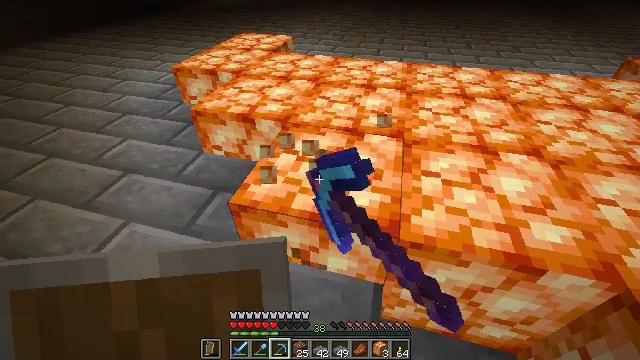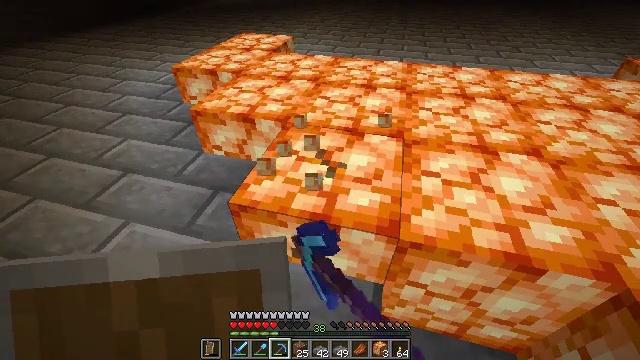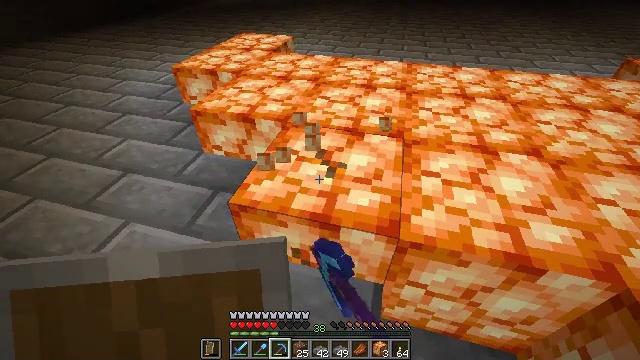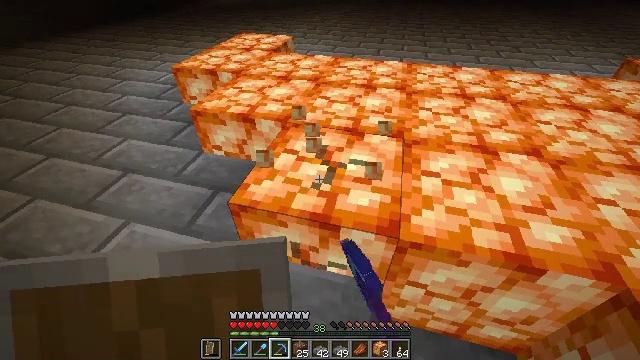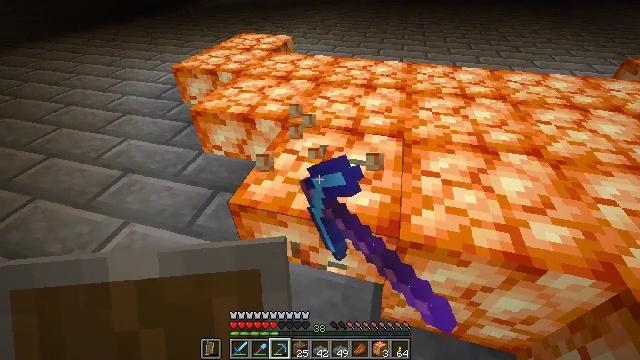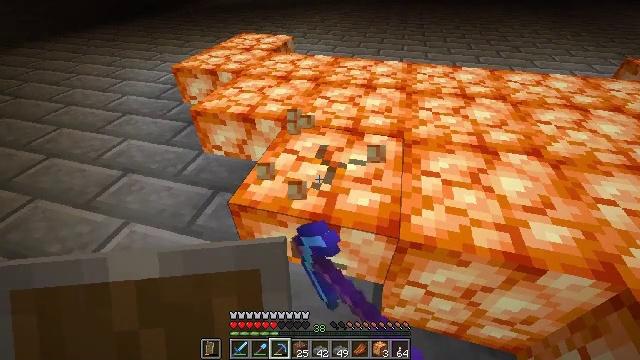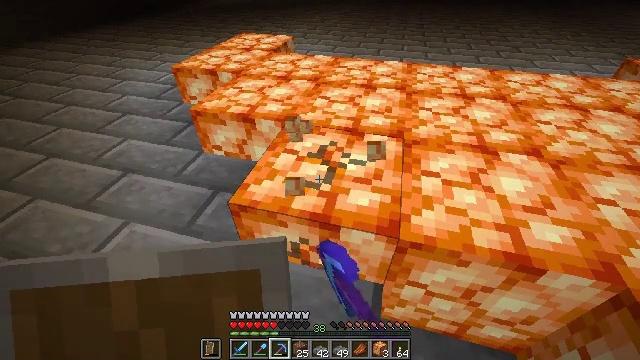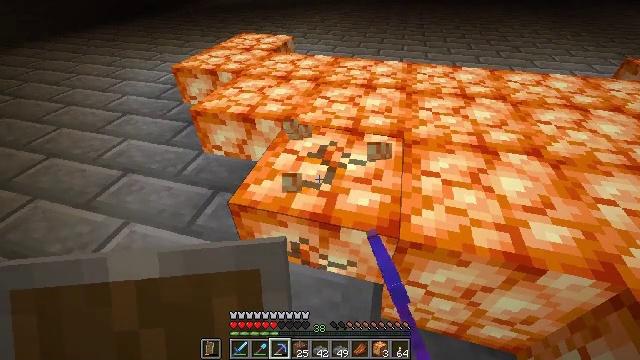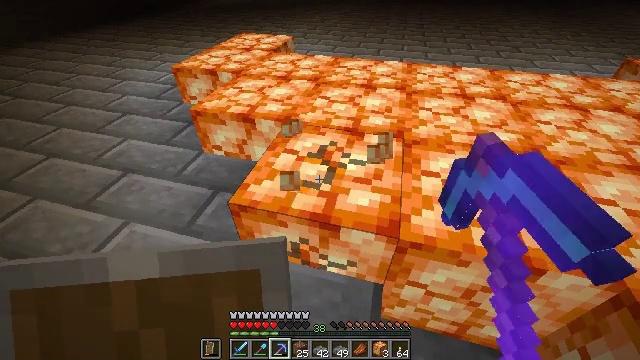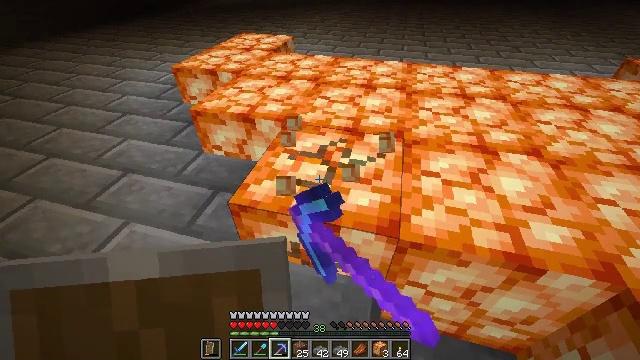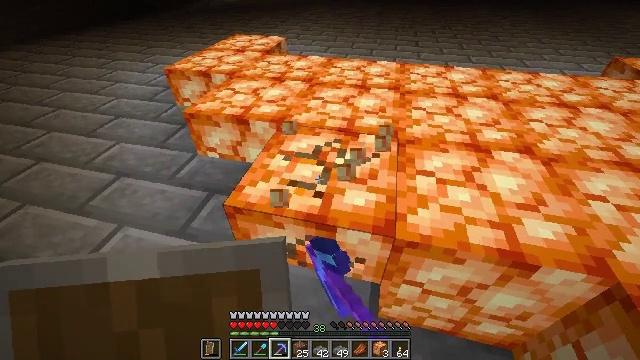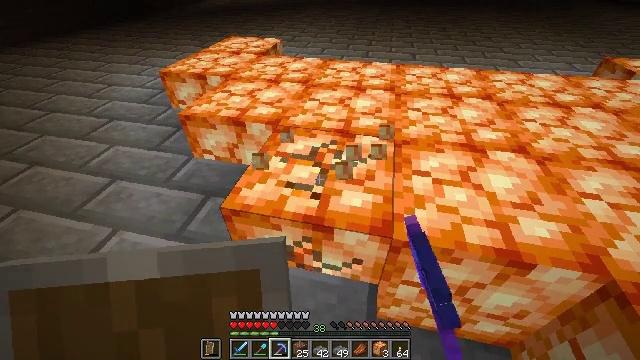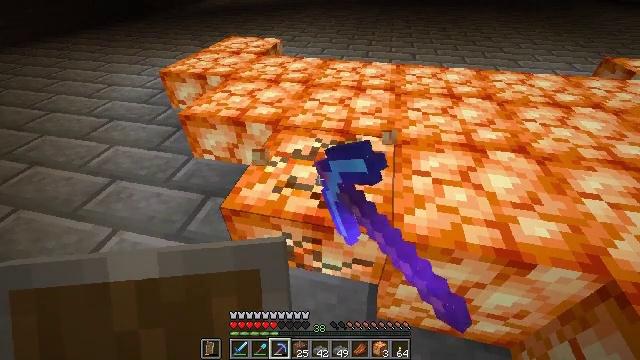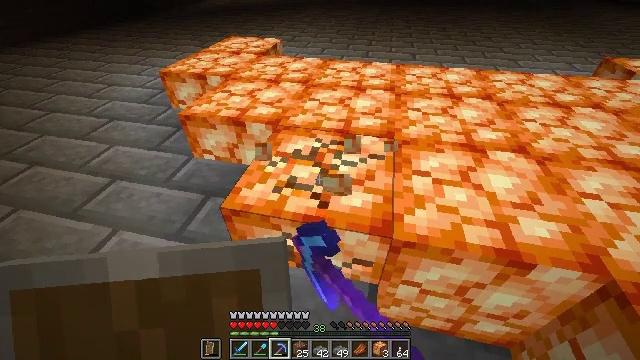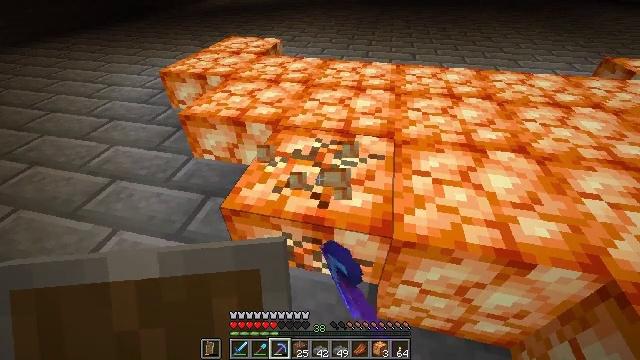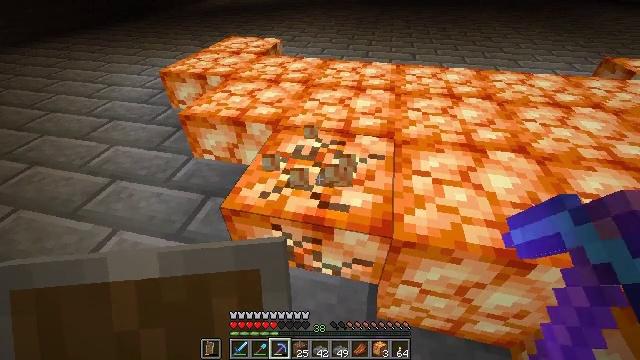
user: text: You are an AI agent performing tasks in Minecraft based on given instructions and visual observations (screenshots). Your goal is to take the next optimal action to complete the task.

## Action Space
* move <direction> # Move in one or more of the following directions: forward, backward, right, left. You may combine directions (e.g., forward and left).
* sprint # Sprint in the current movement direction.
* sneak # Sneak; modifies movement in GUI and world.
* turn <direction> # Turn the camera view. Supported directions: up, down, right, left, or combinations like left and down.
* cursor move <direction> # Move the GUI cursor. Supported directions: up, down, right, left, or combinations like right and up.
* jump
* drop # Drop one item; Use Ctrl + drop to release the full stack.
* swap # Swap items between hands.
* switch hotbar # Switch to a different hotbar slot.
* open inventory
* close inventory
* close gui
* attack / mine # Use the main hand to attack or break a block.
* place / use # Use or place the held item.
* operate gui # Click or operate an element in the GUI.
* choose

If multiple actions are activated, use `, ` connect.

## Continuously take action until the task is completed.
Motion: motion action
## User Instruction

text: Gather shroomlight from the nether.
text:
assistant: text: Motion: attack / mine
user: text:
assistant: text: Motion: attack / mine
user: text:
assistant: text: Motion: attack / mine
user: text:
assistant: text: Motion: attack / mine
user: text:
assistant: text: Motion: attack / mine
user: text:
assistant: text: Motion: attack / mine
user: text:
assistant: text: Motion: attack / mine
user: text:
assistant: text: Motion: attack / mine
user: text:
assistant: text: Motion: attack / mine
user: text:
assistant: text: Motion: turn right, attack / mine
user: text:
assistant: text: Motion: attack / mine
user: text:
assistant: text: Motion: attack / mine
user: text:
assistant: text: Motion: attack / mine
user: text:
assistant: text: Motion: attack / mine
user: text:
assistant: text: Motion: attack / mine
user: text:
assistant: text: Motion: attack / mine
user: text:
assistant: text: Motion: attack / mine
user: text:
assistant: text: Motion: attack / mine
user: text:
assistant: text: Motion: attack / mine
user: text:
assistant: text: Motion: attack / mine
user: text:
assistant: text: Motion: attack / mine
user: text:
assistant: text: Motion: attack / mine
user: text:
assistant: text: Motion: attack / mine
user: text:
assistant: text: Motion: attack / mine
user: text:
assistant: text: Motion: attack / mine
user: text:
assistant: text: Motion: attack / mine
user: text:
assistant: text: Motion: attack / mine
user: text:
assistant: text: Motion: move forward and move left, attack / mine
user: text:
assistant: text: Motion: move forward and move left, attack / mine
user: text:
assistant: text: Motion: move forward and move left, attack / mine